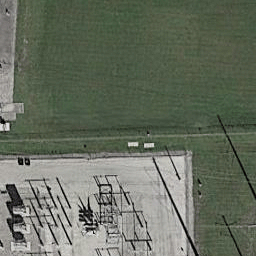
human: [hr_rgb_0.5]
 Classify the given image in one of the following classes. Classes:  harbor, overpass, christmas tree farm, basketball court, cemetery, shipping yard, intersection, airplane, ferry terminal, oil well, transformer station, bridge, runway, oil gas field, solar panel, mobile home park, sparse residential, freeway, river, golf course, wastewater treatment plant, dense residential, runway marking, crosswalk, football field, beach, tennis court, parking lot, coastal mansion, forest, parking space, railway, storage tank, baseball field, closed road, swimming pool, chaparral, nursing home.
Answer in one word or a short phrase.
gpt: transformer station